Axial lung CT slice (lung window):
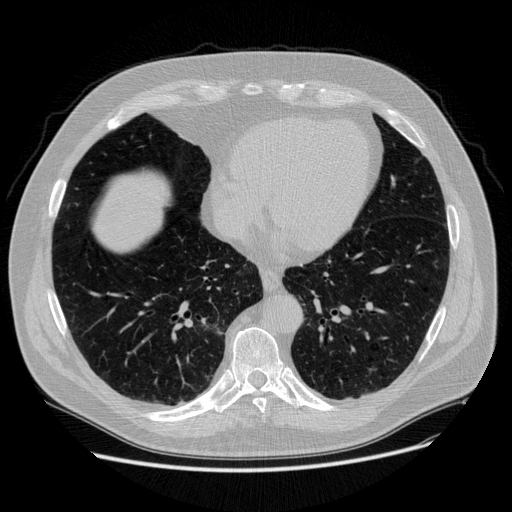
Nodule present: no